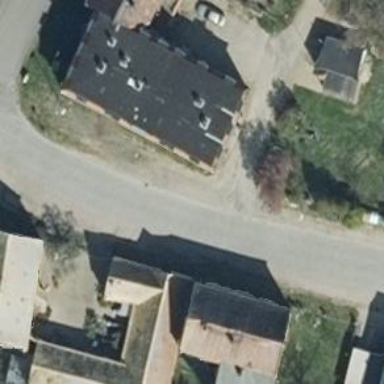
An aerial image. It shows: Secondary road with no sidewalk.